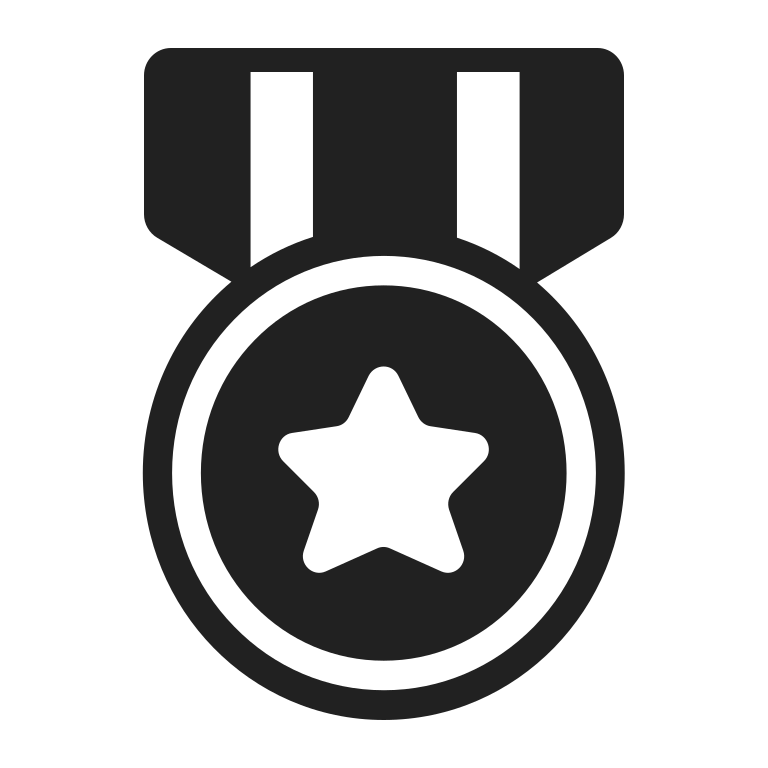
military medal high contrast